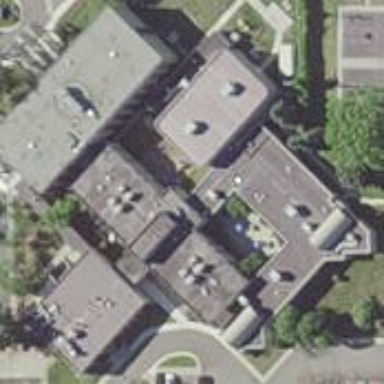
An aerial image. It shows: Hospital building.